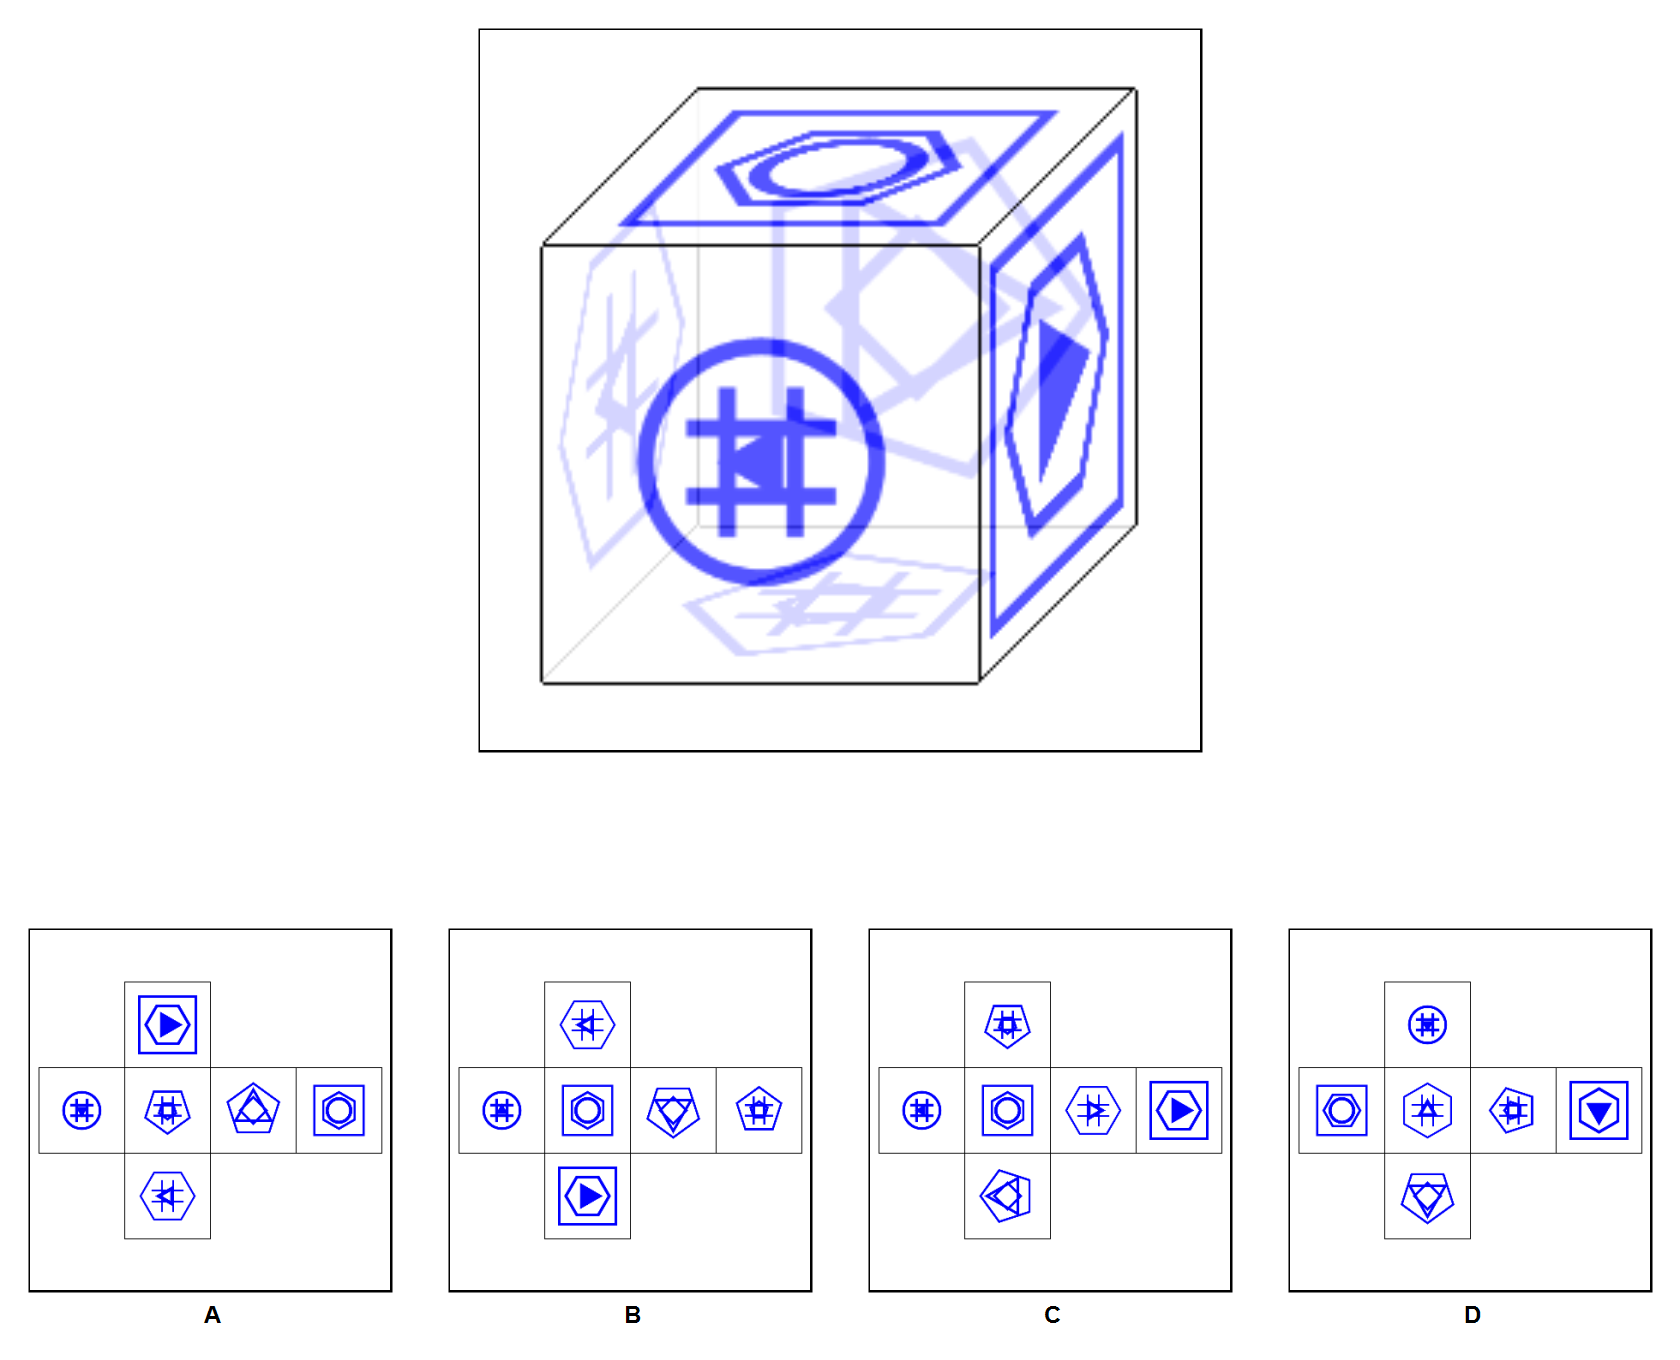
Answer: C